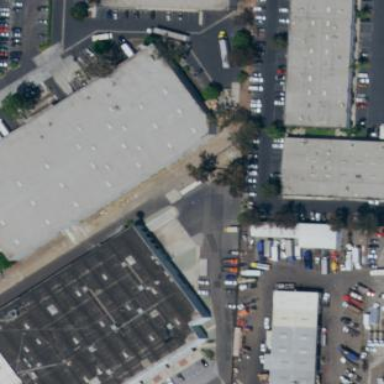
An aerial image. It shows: Industrial building.